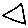
Label: triangle